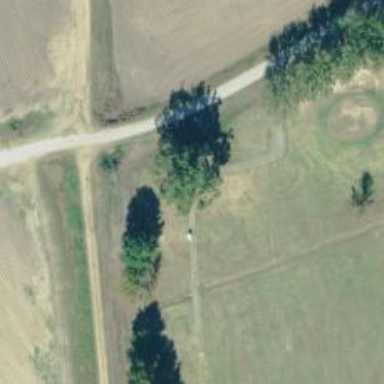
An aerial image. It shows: Service road used as golf cart path.